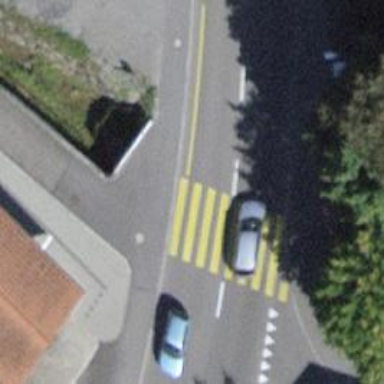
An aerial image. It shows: Marked road crossing.